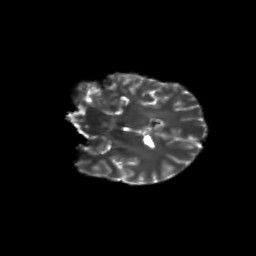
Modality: T2w
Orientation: coronal
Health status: ill
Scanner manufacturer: siemens
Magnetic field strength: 3 T
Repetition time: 13.7 s
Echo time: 0.098 s